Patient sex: F
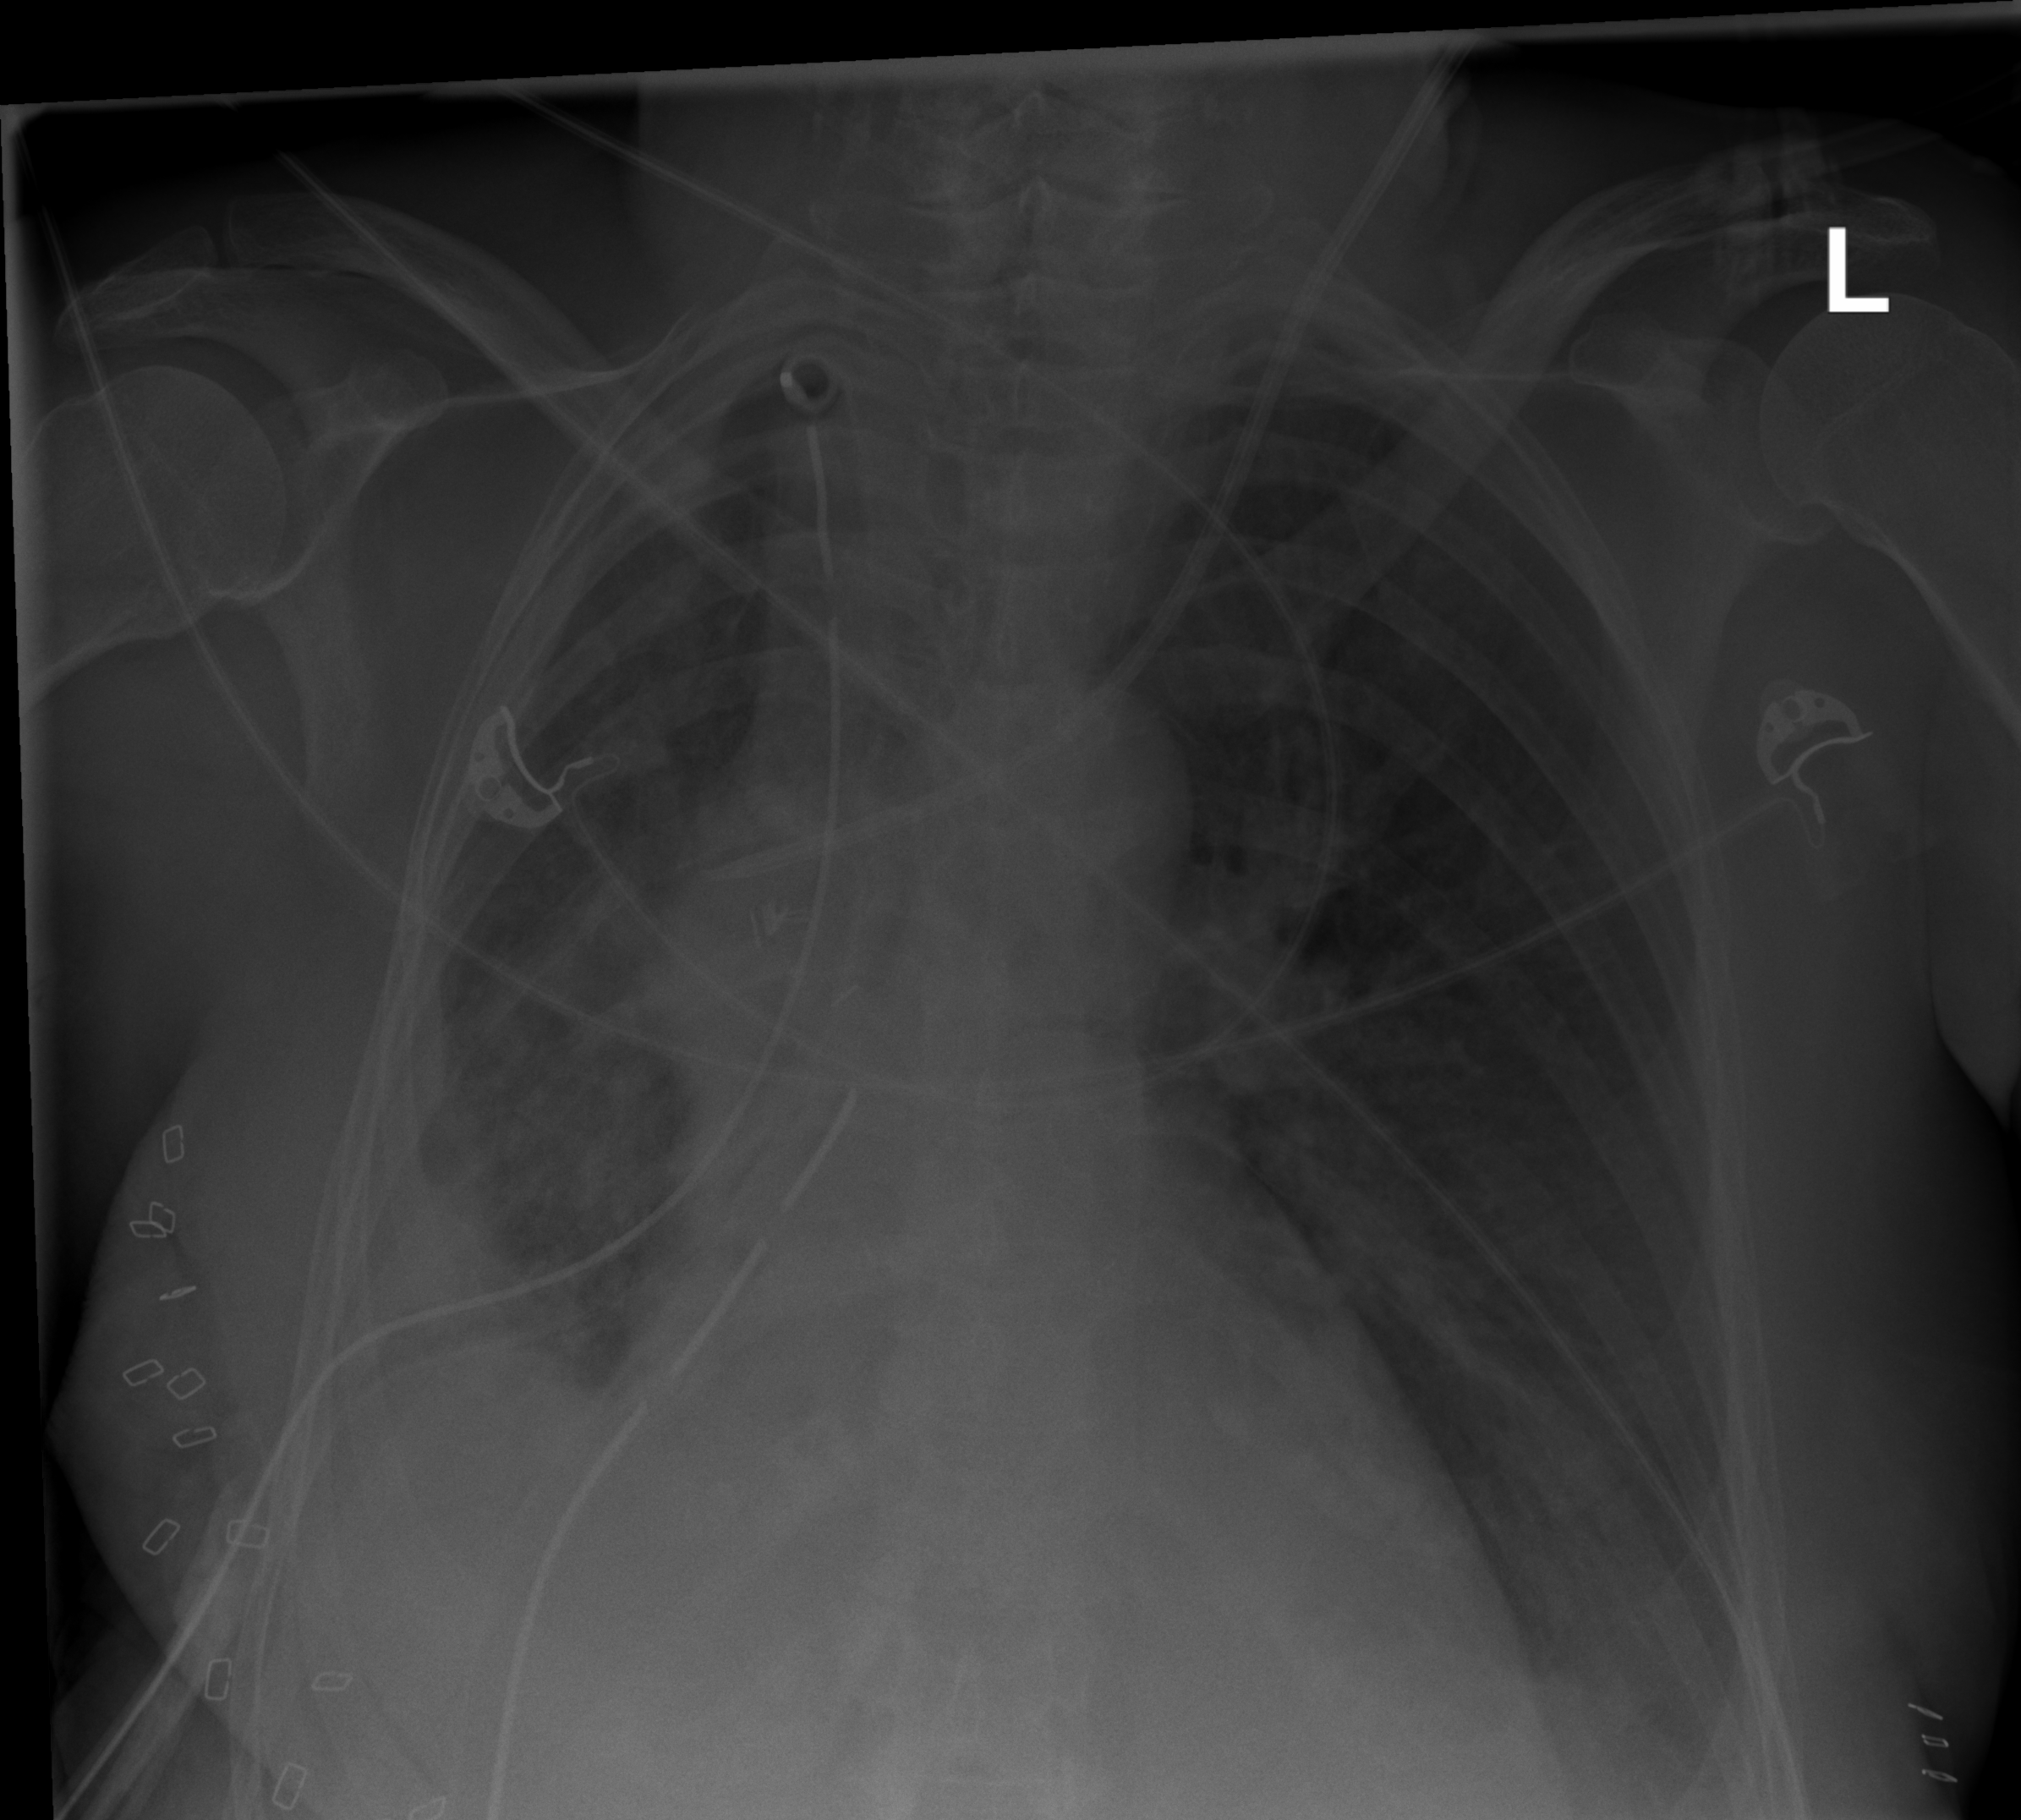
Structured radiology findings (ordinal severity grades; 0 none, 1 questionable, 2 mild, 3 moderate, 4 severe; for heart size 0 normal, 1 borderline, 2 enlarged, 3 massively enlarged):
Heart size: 0
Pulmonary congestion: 0
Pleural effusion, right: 2
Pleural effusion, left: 2
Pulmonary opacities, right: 2
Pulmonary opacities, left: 0
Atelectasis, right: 3
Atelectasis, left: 2